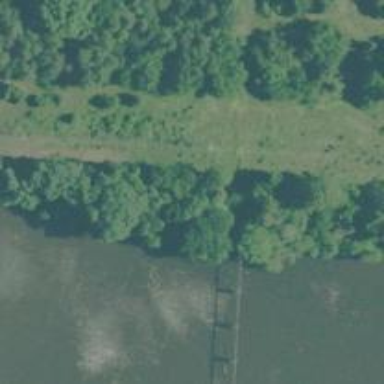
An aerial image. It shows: Bridge with supports.